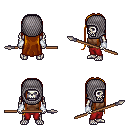
a pixel art fantasy rpg character, male body template, skeleton, brown sleeveless shirt, red pants, brunette extra-long hairstyle, chain hood, white cloth bracers, spear, four views (front, back, left, right), 2x2 character sprite sheet, small pixel art, hard edges, no anti-aliasing